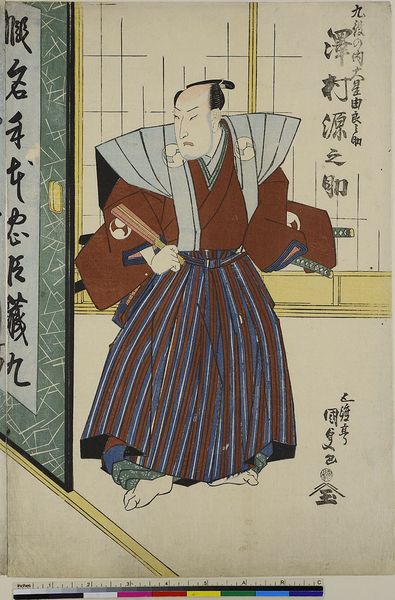
Titel: Die Schauspieler Sawamura Gennosuke als Oboshi Yuranosuke, Iwai Shijaku als Oboshi Rikiya, Sawamura Gennosuke als Honzo und Nakamura Kotoji als Oishi
Künstler: Utagawa Kunisada
Standort: Hamburg
Institution: Museum für Kunst und Gewerbe Hamburg
Schlagwörter: mann, fenster, raum, tür, zimmer, fächer, rock, wand, innenraum, gewand, kostüm, theater, schulter, holzschnitt, japan, schrift, papier, graphik, zopf, japanisch, schriftzeichen, barfuss, druckgraphik, druckgrafik, schwert, asiatisch, china, zeit, schauspieler, farbholzschnitt, symbole, schauspielerin, kimono, schulterpolster, samurai, japaner, kabuki, edo, reproduktionen, schiebetür, druckerzeugnisse, japanish, papierwand, theateraufführung, ukiyo, ischkimono